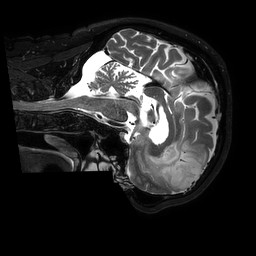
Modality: T2w
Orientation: sagittal
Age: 66
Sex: male
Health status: ill
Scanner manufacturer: philips
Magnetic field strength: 3 T
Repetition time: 3.5 s
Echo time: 0.3 s